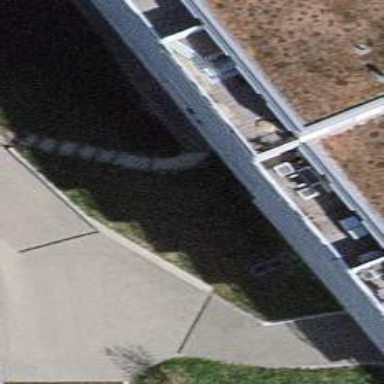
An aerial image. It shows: Road with steps.